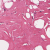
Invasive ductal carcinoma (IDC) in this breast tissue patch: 0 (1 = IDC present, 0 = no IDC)